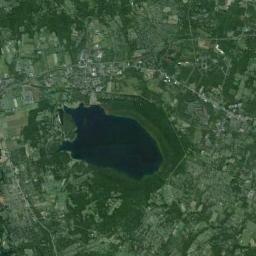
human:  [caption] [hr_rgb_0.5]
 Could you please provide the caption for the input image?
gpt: The lake in the picture is very small .

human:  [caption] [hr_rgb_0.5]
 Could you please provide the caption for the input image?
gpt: Many trees are around the lake .

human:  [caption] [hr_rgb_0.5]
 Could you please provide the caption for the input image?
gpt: There is an irregular blue lake on the ground with lush green vegetation .

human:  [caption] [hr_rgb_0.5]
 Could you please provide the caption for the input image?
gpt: The lake lies in fields and villages and the water is deep green .

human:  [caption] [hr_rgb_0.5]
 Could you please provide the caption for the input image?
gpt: There are many green farmlands and some buildings around the lake .